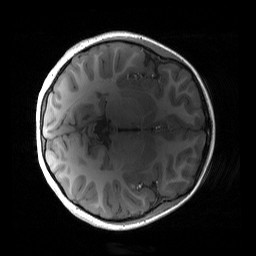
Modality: T1w
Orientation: axial
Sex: female
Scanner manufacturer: siemens
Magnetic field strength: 3 T
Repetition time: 1.9 s
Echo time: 0.00243 s